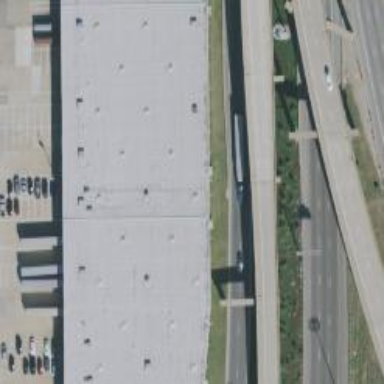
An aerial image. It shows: Warehouse building.